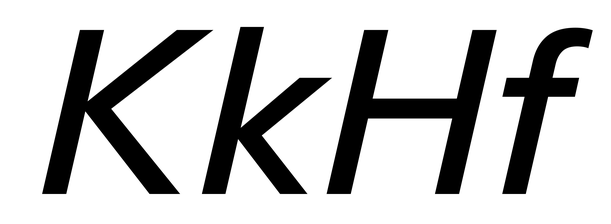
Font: InstrumentSans-Italic_Medium_Italic